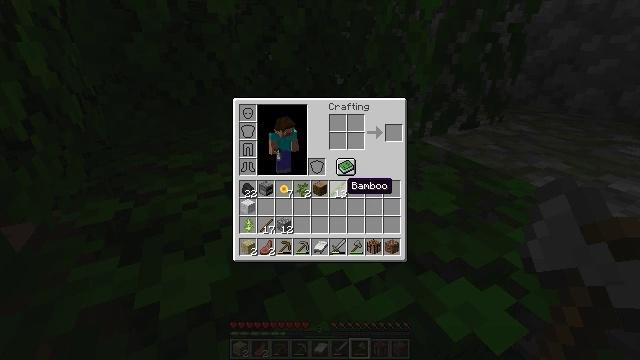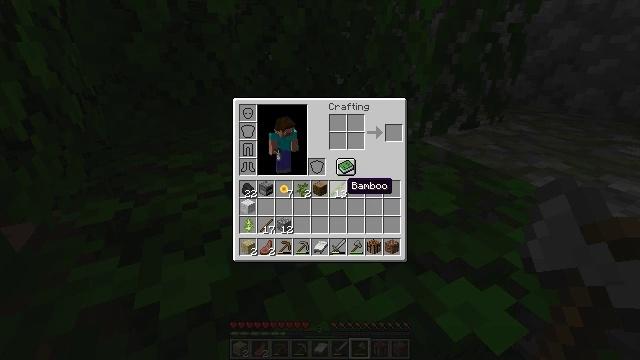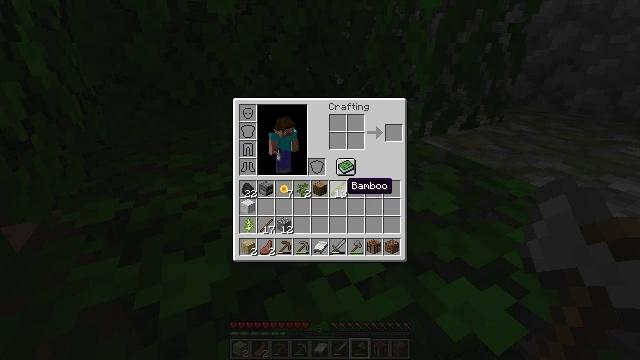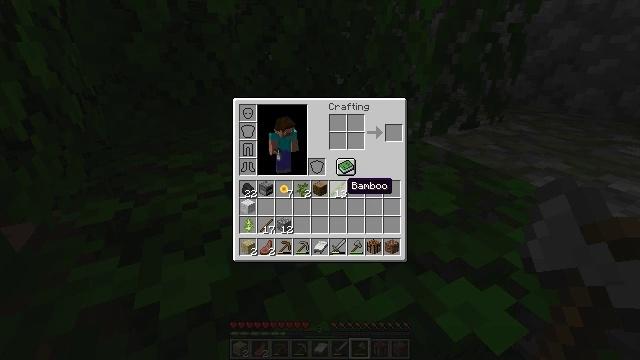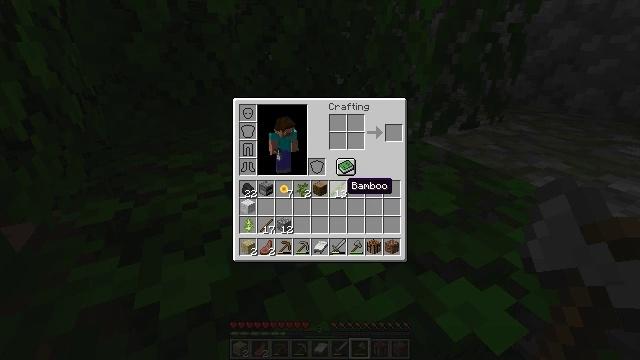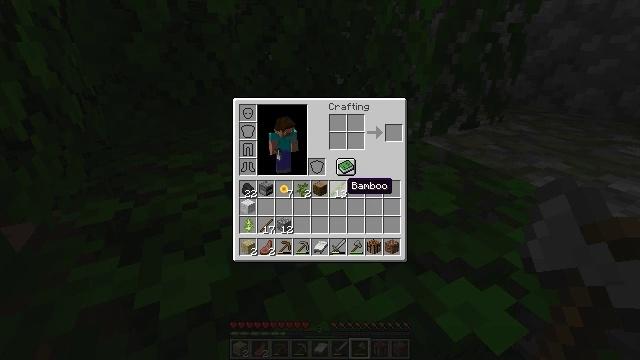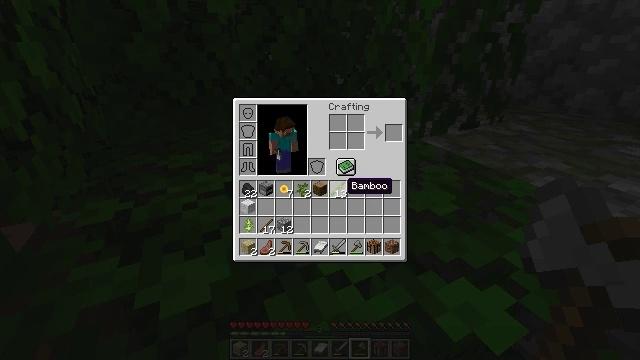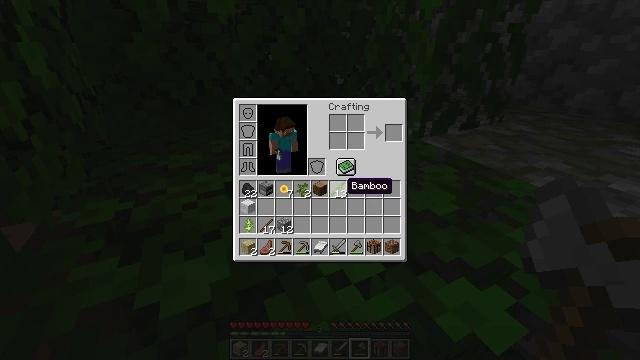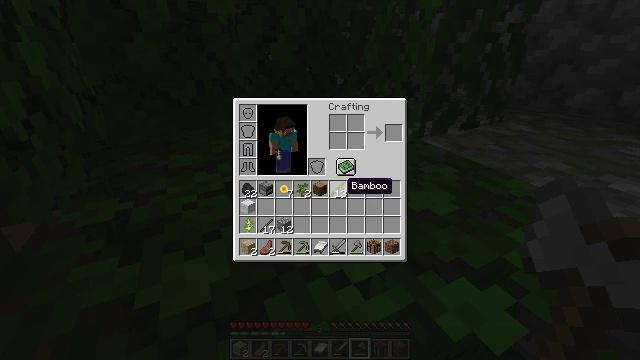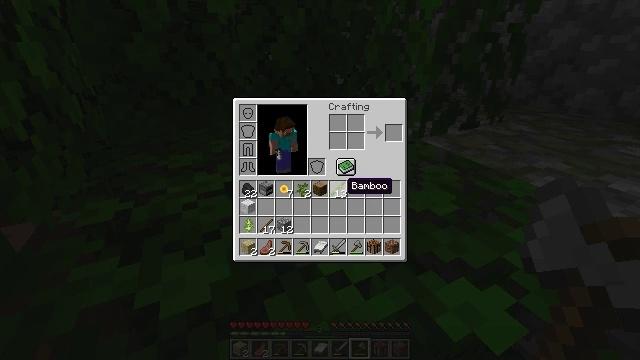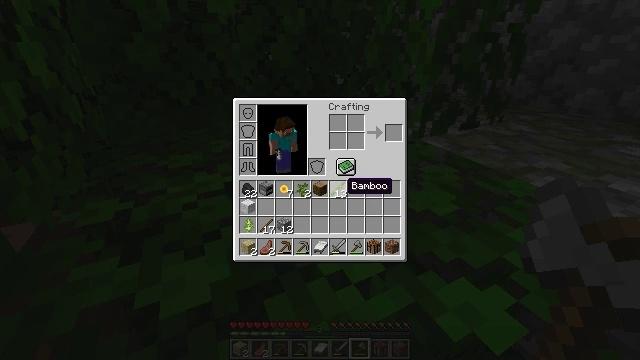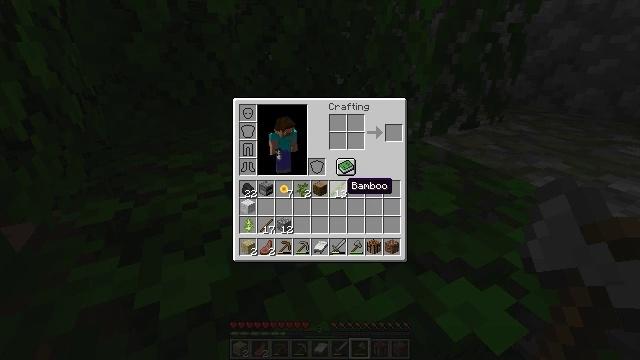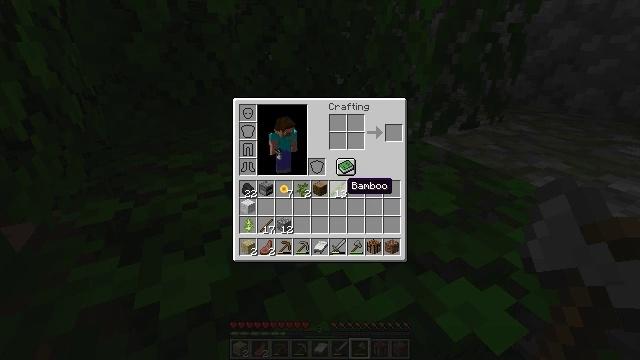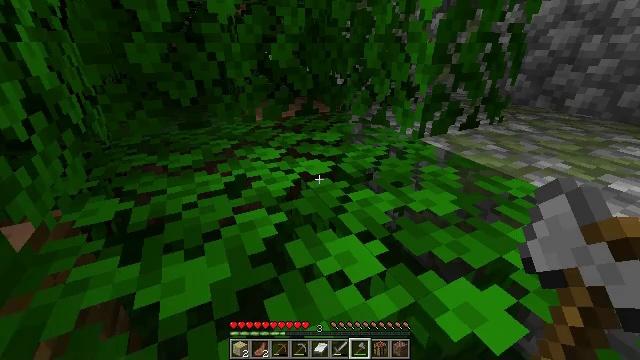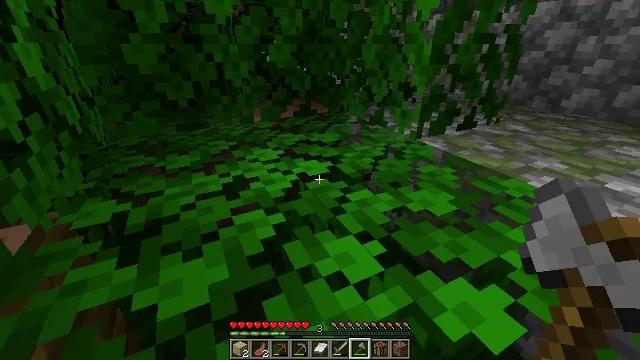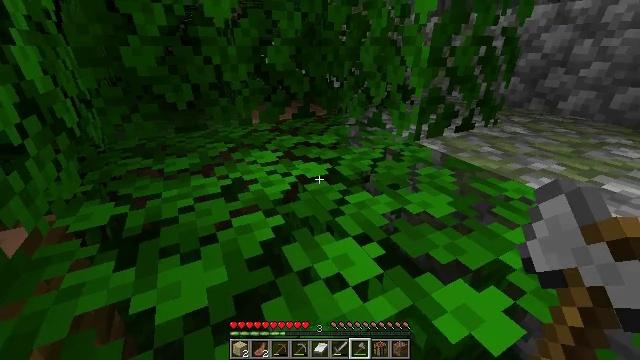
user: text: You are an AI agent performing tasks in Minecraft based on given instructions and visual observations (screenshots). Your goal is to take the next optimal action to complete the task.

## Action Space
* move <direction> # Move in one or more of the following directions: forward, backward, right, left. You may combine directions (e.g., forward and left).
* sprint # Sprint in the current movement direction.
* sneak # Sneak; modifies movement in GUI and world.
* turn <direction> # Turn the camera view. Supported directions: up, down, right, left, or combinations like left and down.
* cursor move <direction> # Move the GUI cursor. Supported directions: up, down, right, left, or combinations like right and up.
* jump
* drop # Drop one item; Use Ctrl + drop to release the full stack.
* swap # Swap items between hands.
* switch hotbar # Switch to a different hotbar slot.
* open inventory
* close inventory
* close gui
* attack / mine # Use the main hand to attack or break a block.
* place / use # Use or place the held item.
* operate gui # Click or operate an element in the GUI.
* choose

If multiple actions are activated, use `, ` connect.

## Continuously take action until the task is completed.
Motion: motion action
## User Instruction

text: Collect mossy cobblestone from a structure.
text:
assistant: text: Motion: no_op
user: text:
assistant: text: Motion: no_op
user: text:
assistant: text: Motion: no_op
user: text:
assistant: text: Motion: no_op
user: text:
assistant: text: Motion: no_op
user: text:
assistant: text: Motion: no_op
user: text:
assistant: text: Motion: no_op
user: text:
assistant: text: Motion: no_op
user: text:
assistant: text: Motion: no_op
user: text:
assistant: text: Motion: no_op
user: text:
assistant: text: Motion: no_op
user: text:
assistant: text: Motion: no_op
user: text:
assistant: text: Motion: close inventory
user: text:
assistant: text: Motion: close inventory
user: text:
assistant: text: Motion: close inventory
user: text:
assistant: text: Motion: no_op
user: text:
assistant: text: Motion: turn right and up
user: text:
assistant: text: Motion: turn right and up
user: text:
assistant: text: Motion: turn right and up
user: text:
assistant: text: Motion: turn right and up
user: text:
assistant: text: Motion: turn right and up
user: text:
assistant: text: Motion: turn right and up
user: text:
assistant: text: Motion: turn right and up
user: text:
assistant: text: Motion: move forward, turn right
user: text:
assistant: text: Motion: move forward, turn right and up
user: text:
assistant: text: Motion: move forward, turn right and up
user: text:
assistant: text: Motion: move forward, turn right and up
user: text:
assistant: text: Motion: move forward, turn right and up
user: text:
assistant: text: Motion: move forward, turn right and up
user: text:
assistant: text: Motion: move forward